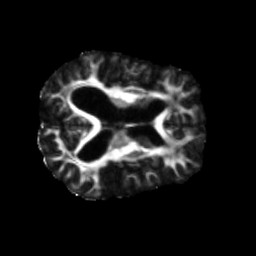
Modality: FA
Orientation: axial
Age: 75
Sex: male
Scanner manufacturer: siemens
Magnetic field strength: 3 T
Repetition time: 5.47 s
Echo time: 0.0854 s